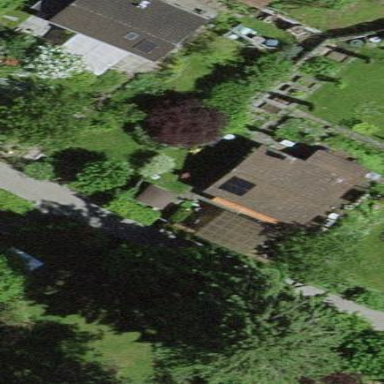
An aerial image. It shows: Bungalow-style building.